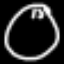
Label: clock